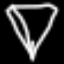
Label: diamond